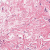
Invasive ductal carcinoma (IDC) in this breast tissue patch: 0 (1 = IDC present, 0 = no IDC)